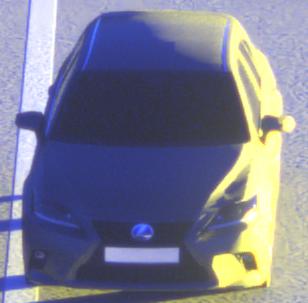
Make: Lexus
Model: CT 200h
Detailed model: CT (A10)
Model produced from: 2014/03
Model produced until: 2017/10
Doors: 5
Color: gray
Road condition: dry road
Daytime: sunrise or sunset
Contrast: high contrast